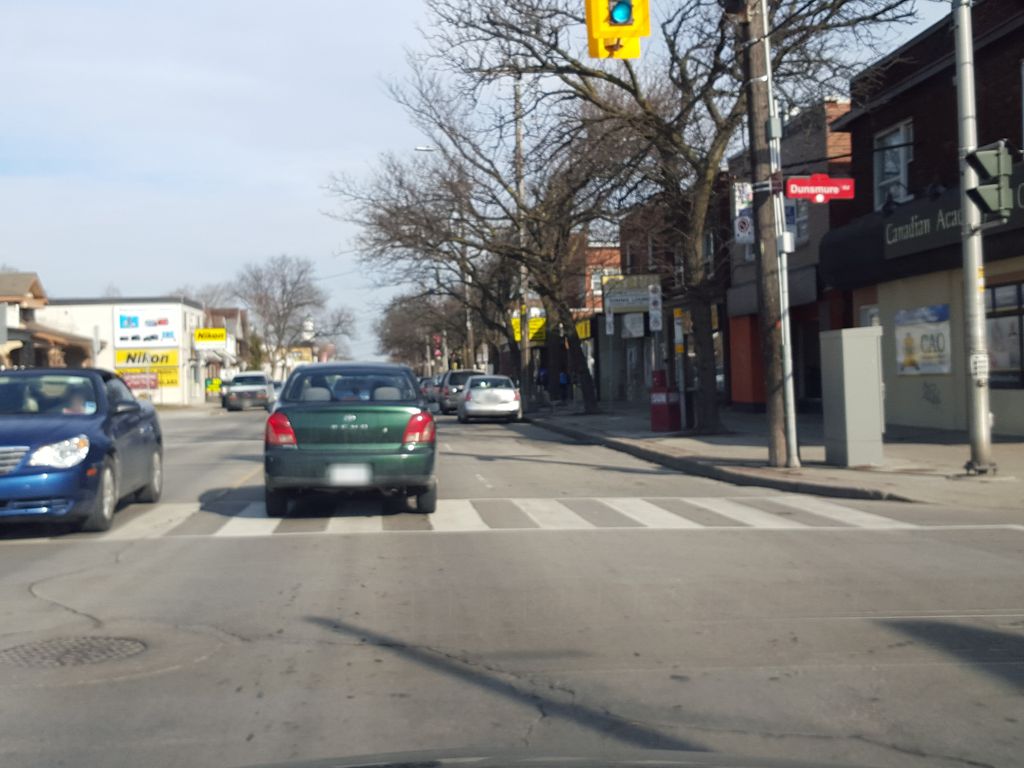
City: hamilton